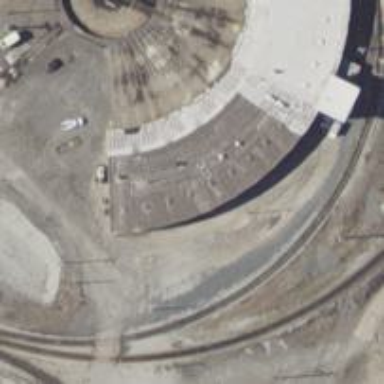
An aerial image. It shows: Railway yard with building passage tunnel.